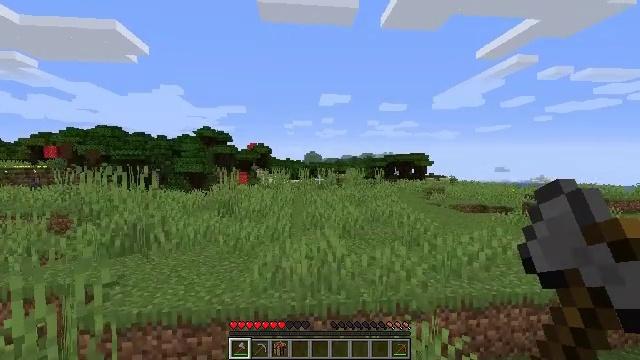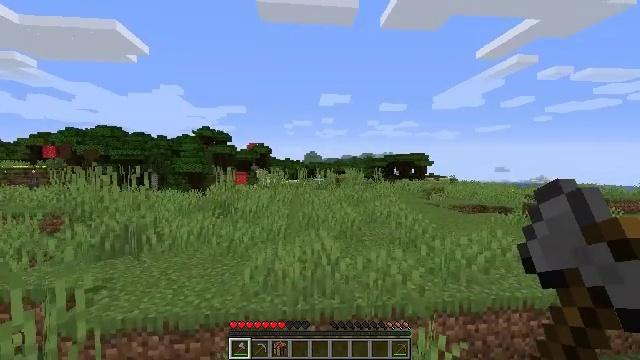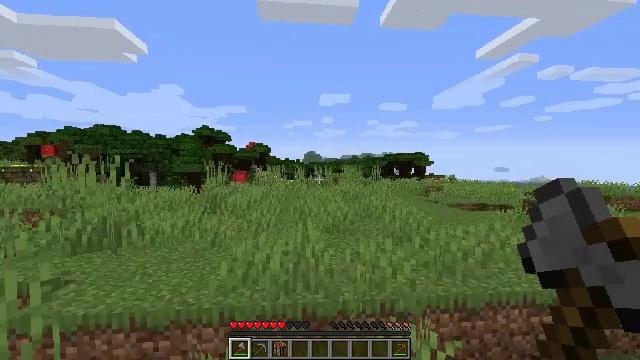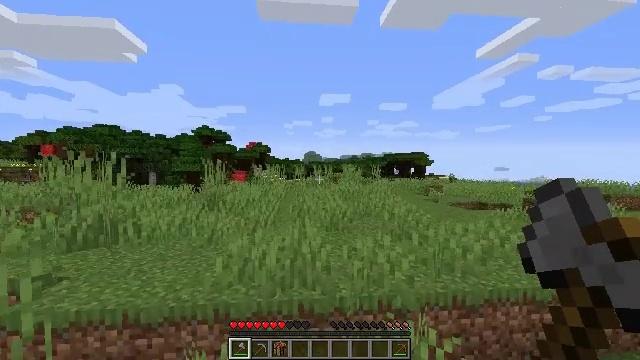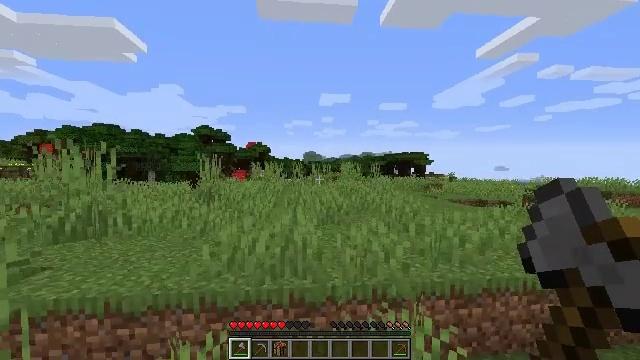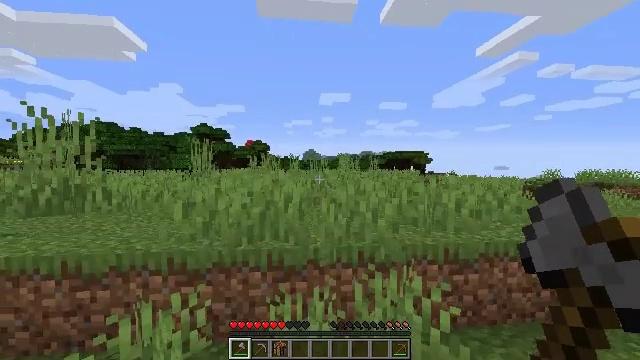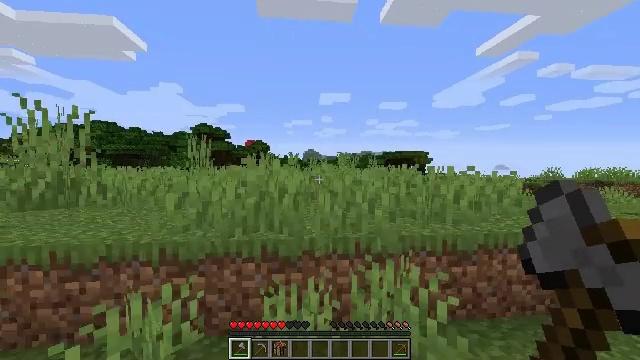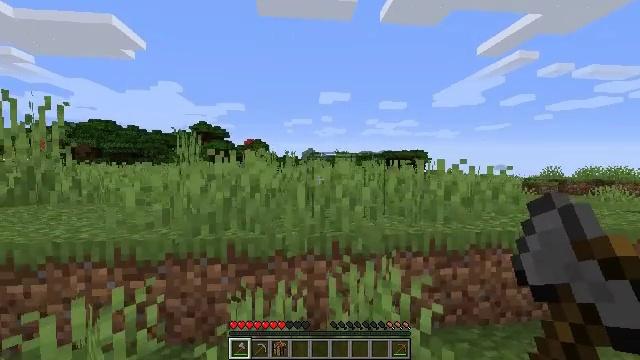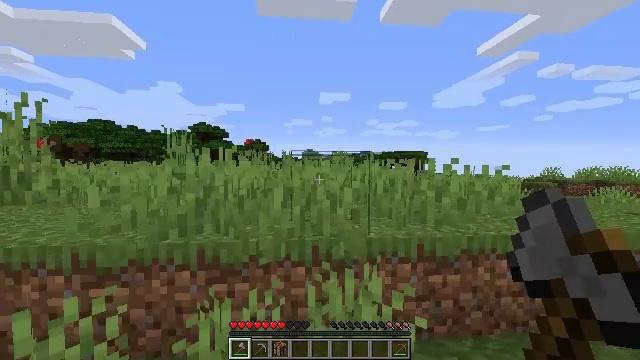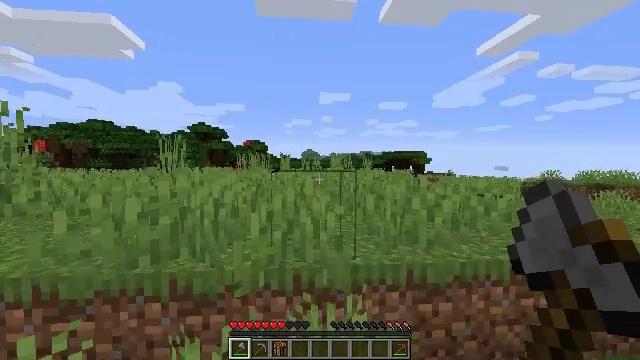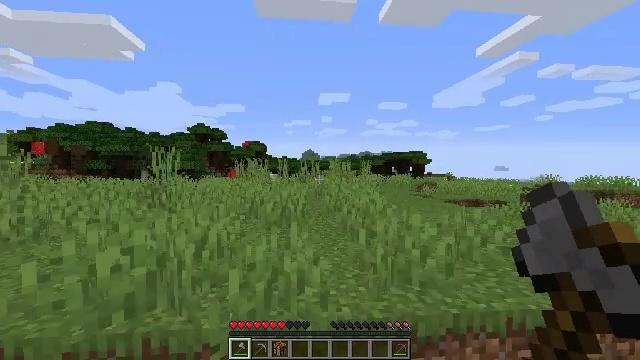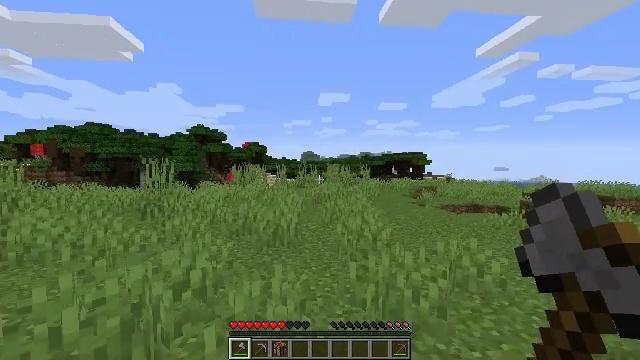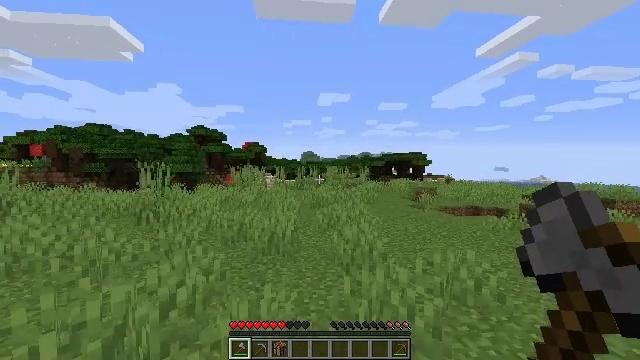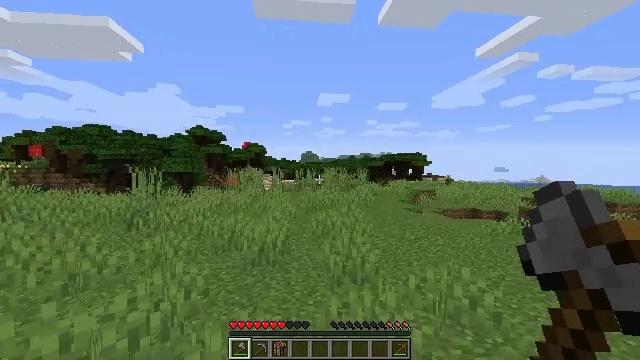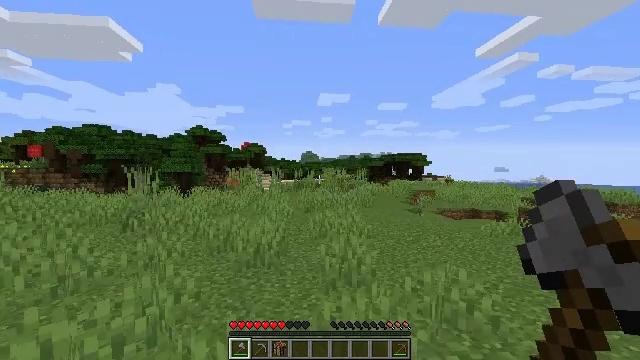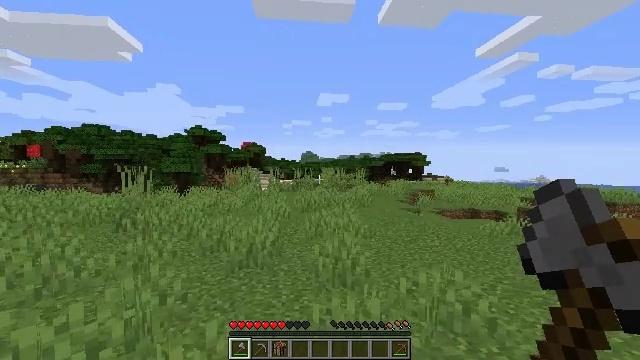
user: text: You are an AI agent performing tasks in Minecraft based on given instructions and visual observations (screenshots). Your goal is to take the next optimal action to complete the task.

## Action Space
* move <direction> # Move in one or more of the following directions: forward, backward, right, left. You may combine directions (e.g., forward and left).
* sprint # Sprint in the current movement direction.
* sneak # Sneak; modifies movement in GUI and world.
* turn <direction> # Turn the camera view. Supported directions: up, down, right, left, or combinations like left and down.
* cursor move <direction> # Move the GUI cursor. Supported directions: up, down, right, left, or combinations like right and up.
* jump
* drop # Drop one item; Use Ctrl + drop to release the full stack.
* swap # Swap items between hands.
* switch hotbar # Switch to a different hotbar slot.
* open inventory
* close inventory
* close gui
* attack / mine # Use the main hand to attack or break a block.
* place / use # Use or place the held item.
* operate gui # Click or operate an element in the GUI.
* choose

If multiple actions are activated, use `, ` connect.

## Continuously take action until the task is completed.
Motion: motion action
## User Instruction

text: Clear the seagrass to get an item.
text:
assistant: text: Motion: move forward and move right, jump
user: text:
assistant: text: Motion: move forward and move right, jump
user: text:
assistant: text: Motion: move forward and move right, jump
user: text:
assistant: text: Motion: move forward and move right
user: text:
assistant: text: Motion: move forward and move right
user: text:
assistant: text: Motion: move forward and move right
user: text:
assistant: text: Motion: move forward and move right
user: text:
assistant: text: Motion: move forward and move right
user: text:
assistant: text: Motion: move forward and move right, jump
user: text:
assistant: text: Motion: move forward and move right, jump
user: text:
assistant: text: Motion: move forward and move right, jump
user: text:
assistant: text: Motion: move forward and move right, jump
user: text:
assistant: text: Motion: move forward and move right, jump
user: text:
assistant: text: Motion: move forward and move right, jump
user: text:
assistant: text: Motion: move forward and move right, jump
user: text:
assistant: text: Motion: move forward and move right, jump
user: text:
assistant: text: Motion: move forward and move right, jump
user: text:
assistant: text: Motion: move forward and move right, jump
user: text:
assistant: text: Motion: move forward and move right, jump
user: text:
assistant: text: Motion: move forward and move right, jump
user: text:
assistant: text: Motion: move forward and move right, jump
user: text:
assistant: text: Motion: move forward and move right, jump
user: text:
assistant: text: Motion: move forward and move right, jump
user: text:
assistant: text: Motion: move forward and move right, jump
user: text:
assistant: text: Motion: move forward and move right, jump
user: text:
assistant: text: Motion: move forward and move right, jump
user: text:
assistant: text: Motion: move forward and move right, jump
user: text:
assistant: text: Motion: move forward and move right, jump
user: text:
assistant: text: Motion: move forward and move right
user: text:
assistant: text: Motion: move forward and move right, jump